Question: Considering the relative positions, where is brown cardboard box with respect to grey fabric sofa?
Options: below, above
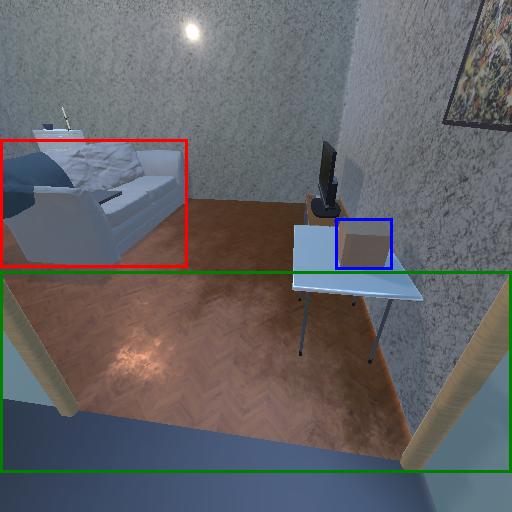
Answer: below